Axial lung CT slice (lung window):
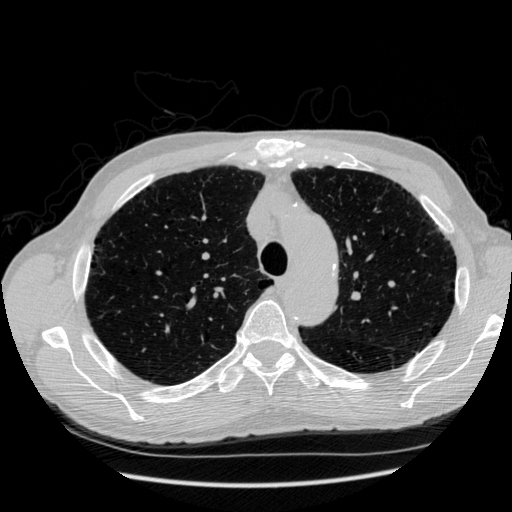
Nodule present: no